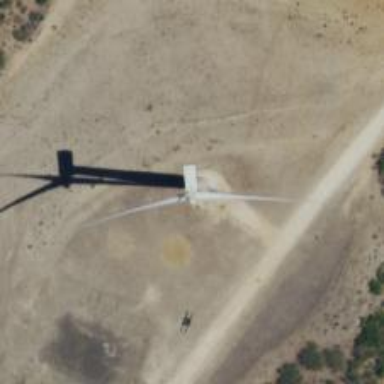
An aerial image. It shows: Wind generator powered by horizontal-axis wind turbine.